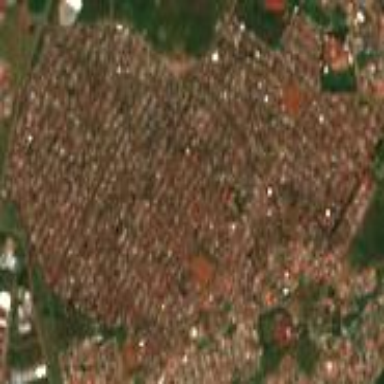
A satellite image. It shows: Residential area characterized as slum.